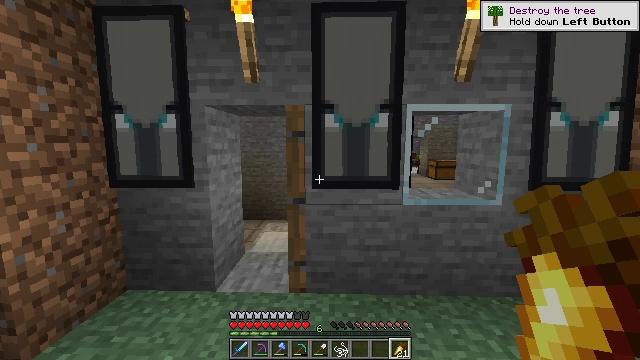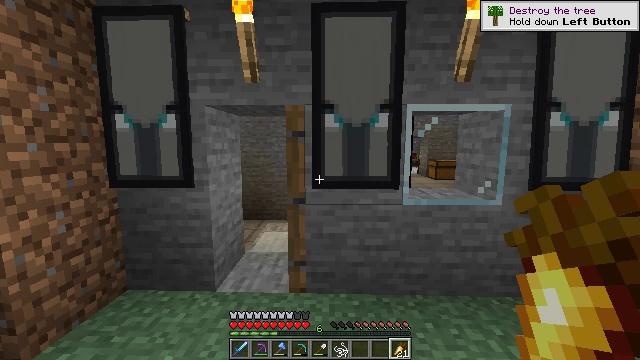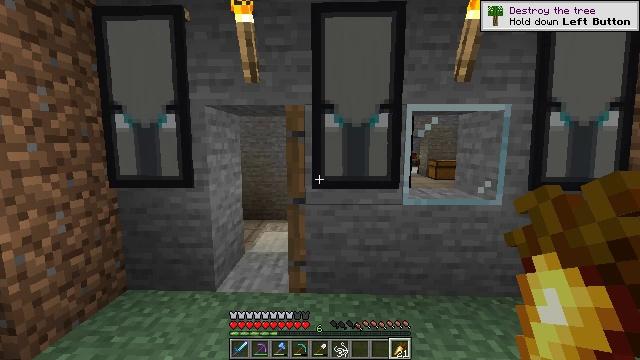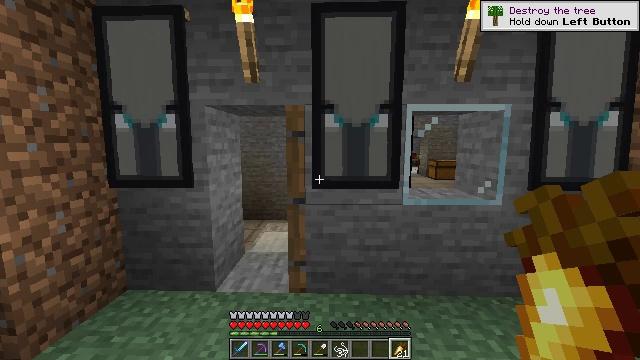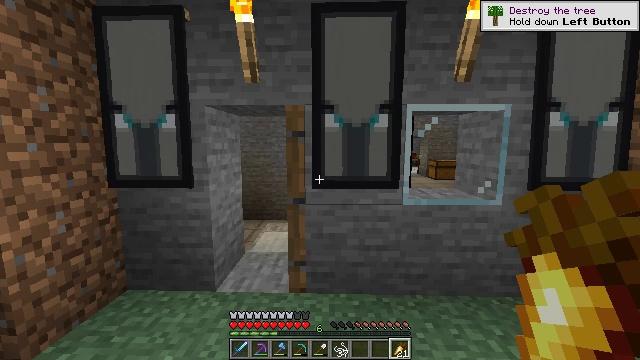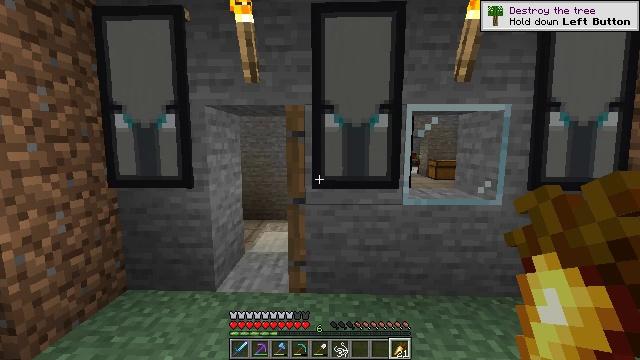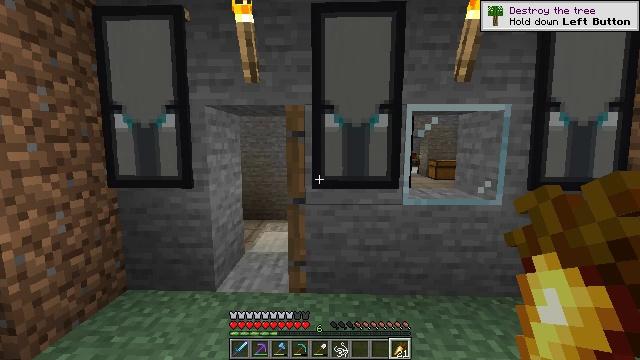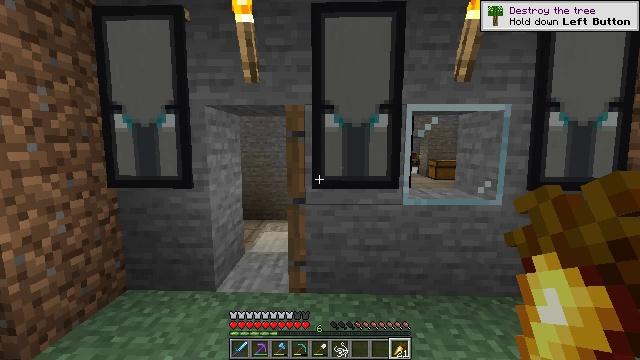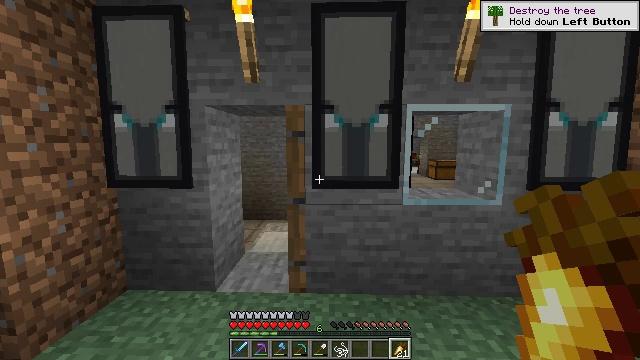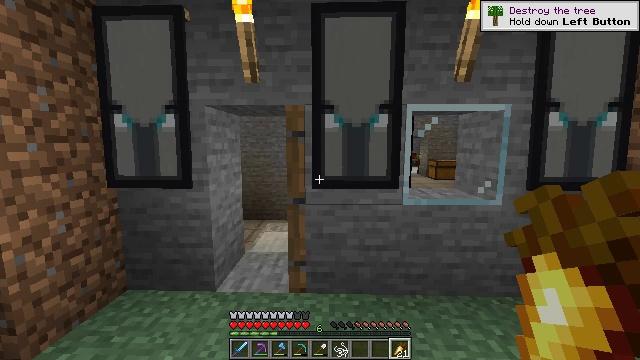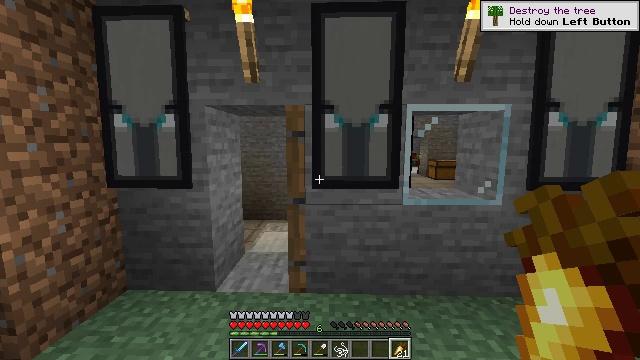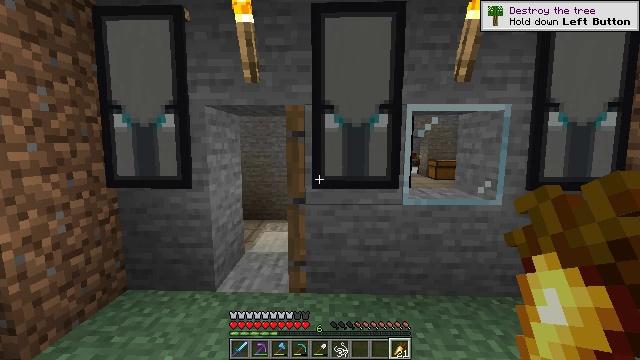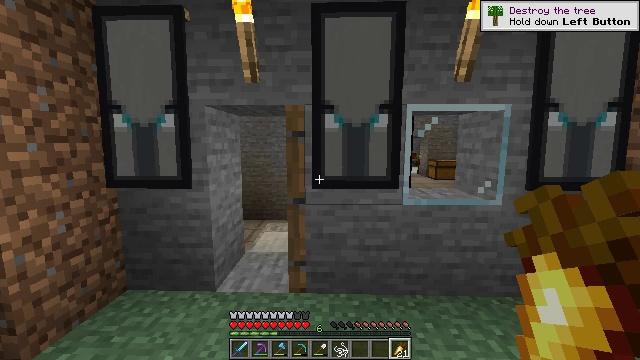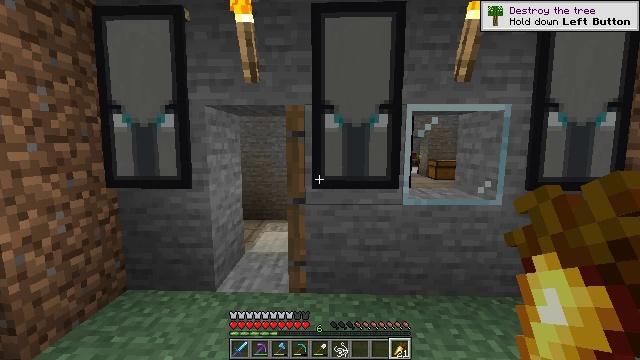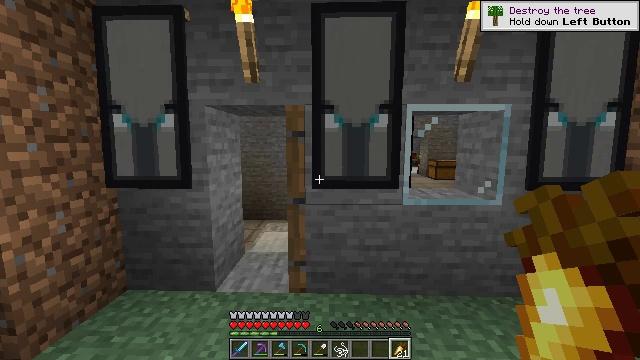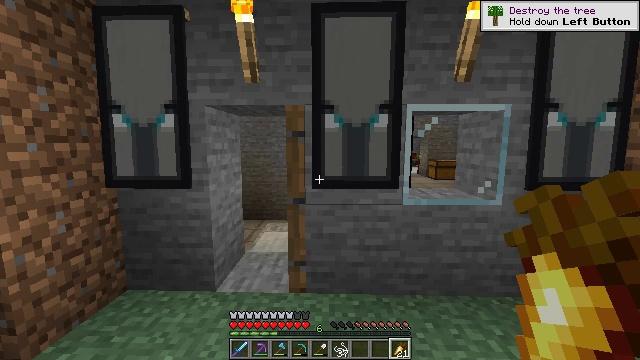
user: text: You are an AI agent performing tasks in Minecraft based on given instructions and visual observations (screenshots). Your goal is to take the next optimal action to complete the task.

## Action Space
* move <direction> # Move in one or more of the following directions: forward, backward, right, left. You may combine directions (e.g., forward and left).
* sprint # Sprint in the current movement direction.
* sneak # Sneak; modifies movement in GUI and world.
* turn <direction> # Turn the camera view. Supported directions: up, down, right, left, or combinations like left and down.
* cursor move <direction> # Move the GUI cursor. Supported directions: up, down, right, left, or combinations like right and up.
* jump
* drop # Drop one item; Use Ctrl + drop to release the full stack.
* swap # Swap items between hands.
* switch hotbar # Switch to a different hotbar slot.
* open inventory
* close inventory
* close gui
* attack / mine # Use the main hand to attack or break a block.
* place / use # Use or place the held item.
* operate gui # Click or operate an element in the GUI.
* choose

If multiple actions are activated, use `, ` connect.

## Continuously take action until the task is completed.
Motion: motion action
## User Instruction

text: Open the furnace and craft a smooth stone.
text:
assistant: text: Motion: no_op
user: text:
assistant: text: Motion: no_op
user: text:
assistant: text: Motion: no_op
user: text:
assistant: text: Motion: no_op
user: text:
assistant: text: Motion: no_op
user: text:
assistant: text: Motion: no_op
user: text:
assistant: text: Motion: no_op
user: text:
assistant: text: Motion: no_op
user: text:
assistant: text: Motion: no_op
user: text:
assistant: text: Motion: no_op
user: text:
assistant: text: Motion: no_op
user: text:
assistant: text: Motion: no_op
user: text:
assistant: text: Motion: no_op
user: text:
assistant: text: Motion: no_op
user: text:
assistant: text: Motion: no_op
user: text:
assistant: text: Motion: no_op
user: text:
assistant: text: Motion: no_op
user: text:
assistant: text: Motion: no_op
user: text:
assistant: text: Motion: no_op
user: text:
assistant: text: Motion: no_op
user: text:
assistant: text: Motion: no_op
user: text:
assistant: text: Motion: no_op
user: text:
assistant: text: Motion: no_op
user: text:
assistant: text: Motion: no_op
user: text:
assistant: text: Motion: no_op
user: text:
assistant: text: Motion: no_op
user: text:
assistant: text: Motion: no_op
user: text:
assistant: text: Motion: no_op
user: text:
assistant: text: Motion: no_op
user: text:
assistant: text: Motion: no_op